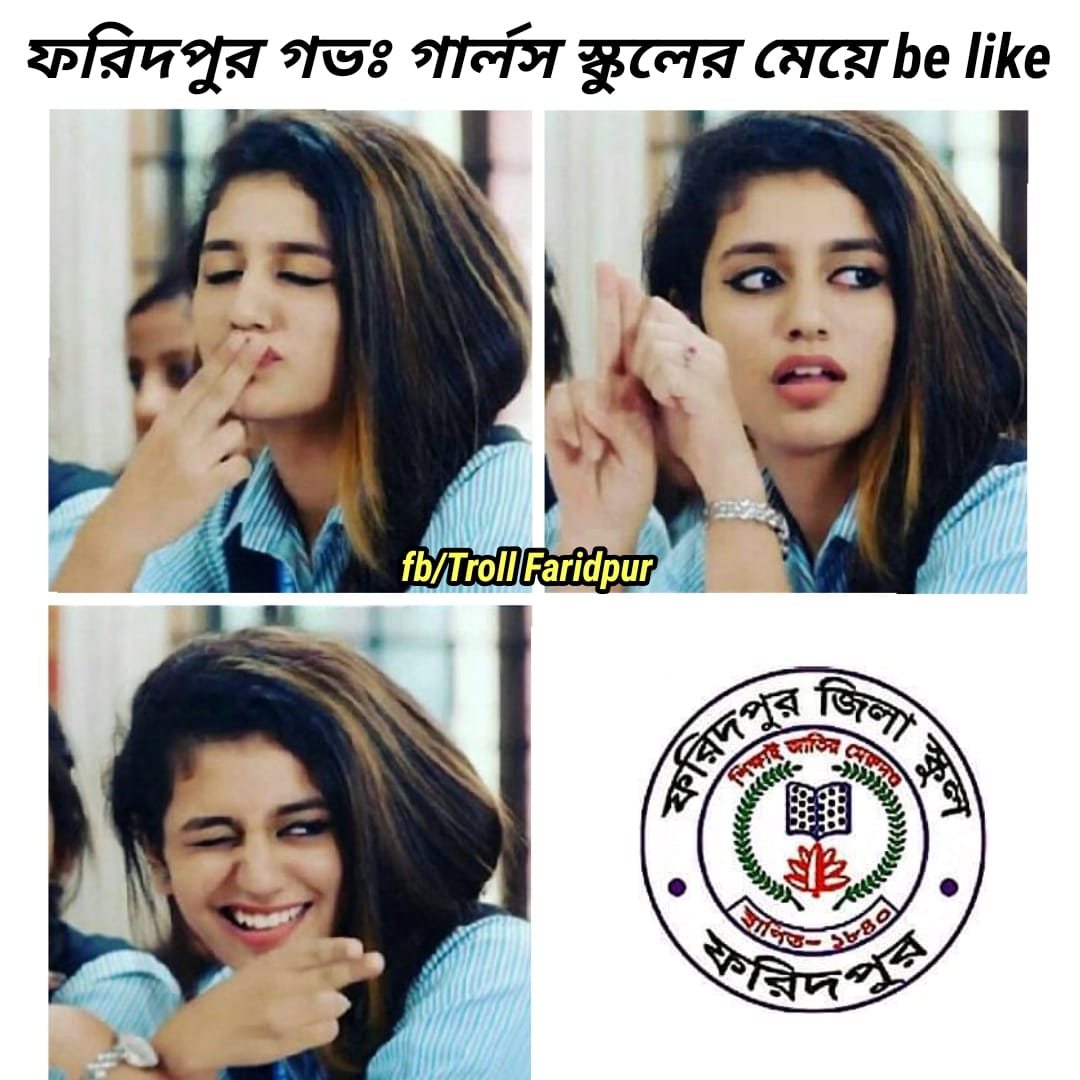
Caption: ফরিদপুর গভঃ গার্লস স্কুলের মেয়ে be like      ফরিদপুর জিলা স্কুল    ফরিদপুর
Label: non-hate